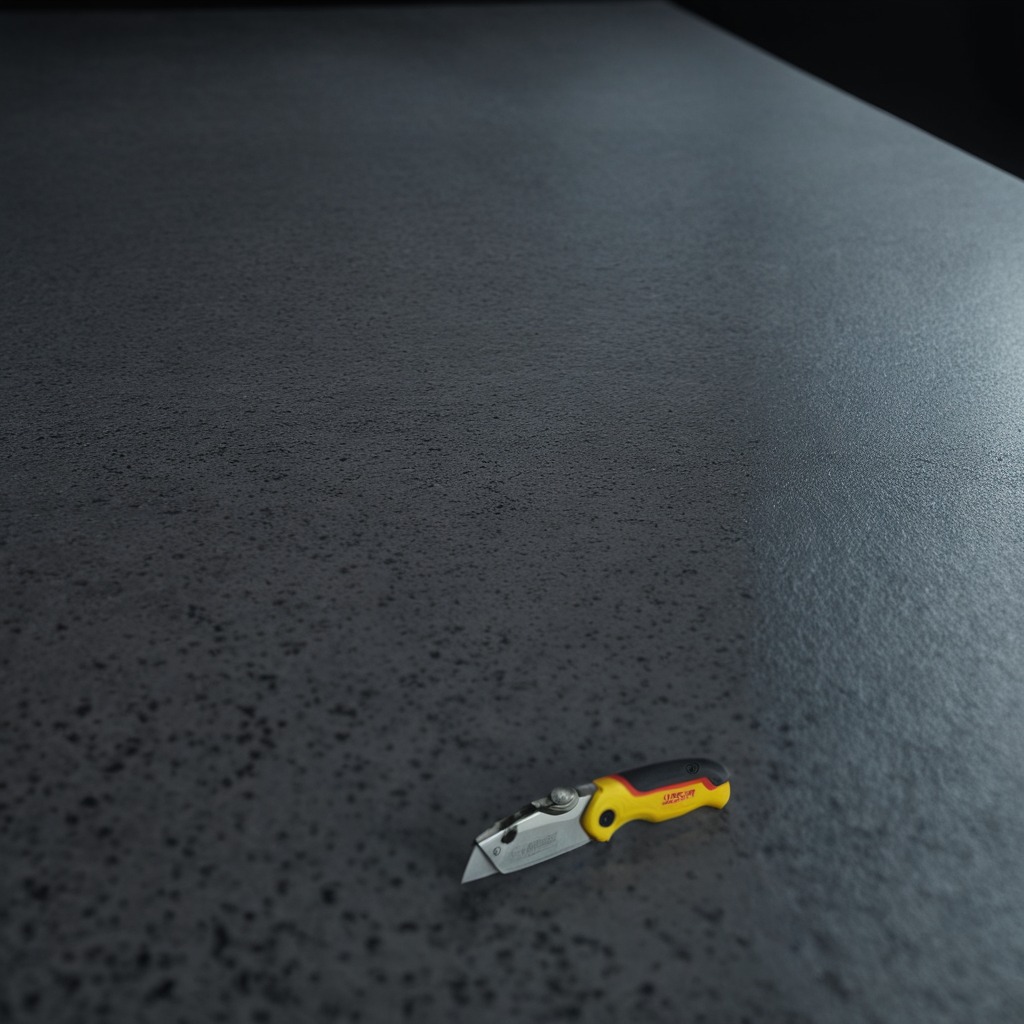
A utility knife lies on the clean granite table inside a workshop at night.